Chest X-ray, AP view. Patient: 55 years old, sex M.
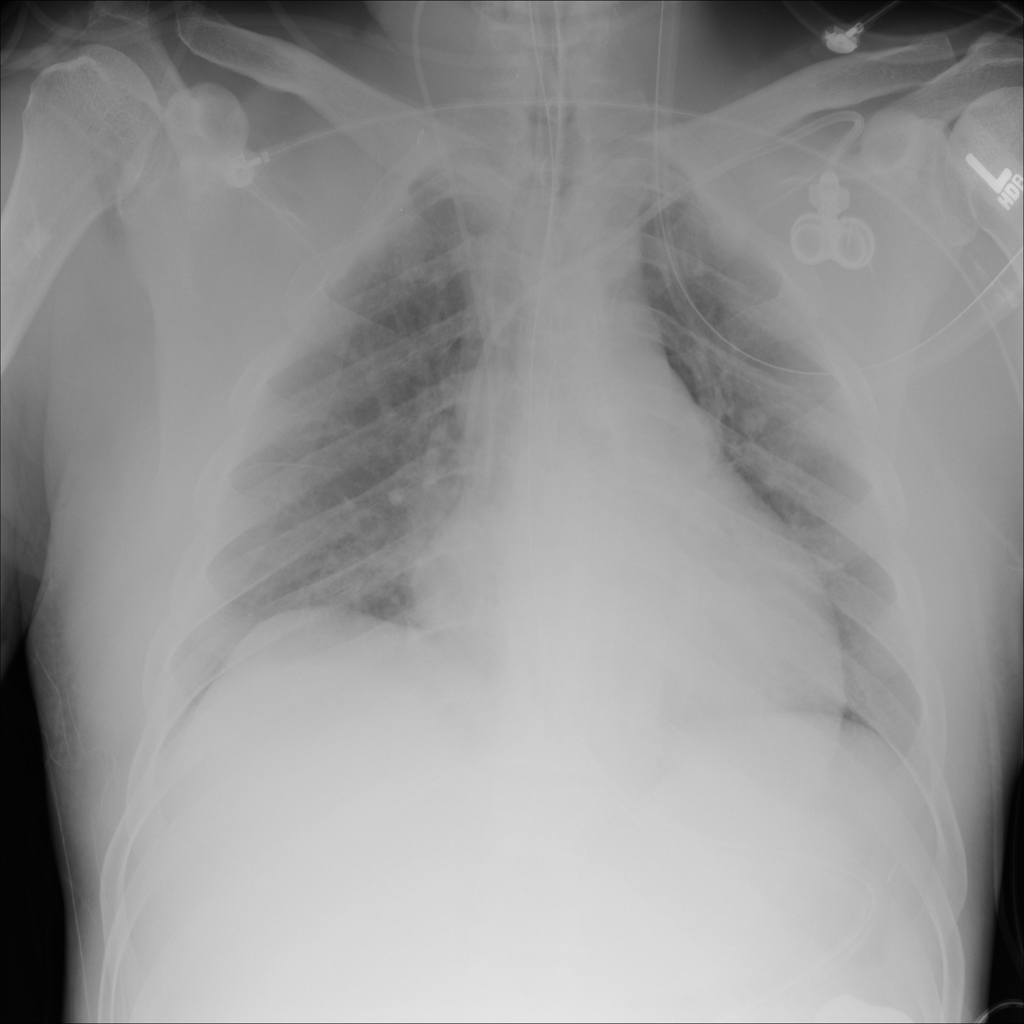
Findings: No Finding